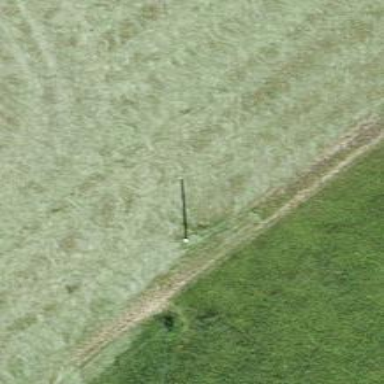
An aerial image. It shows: Minor power line.